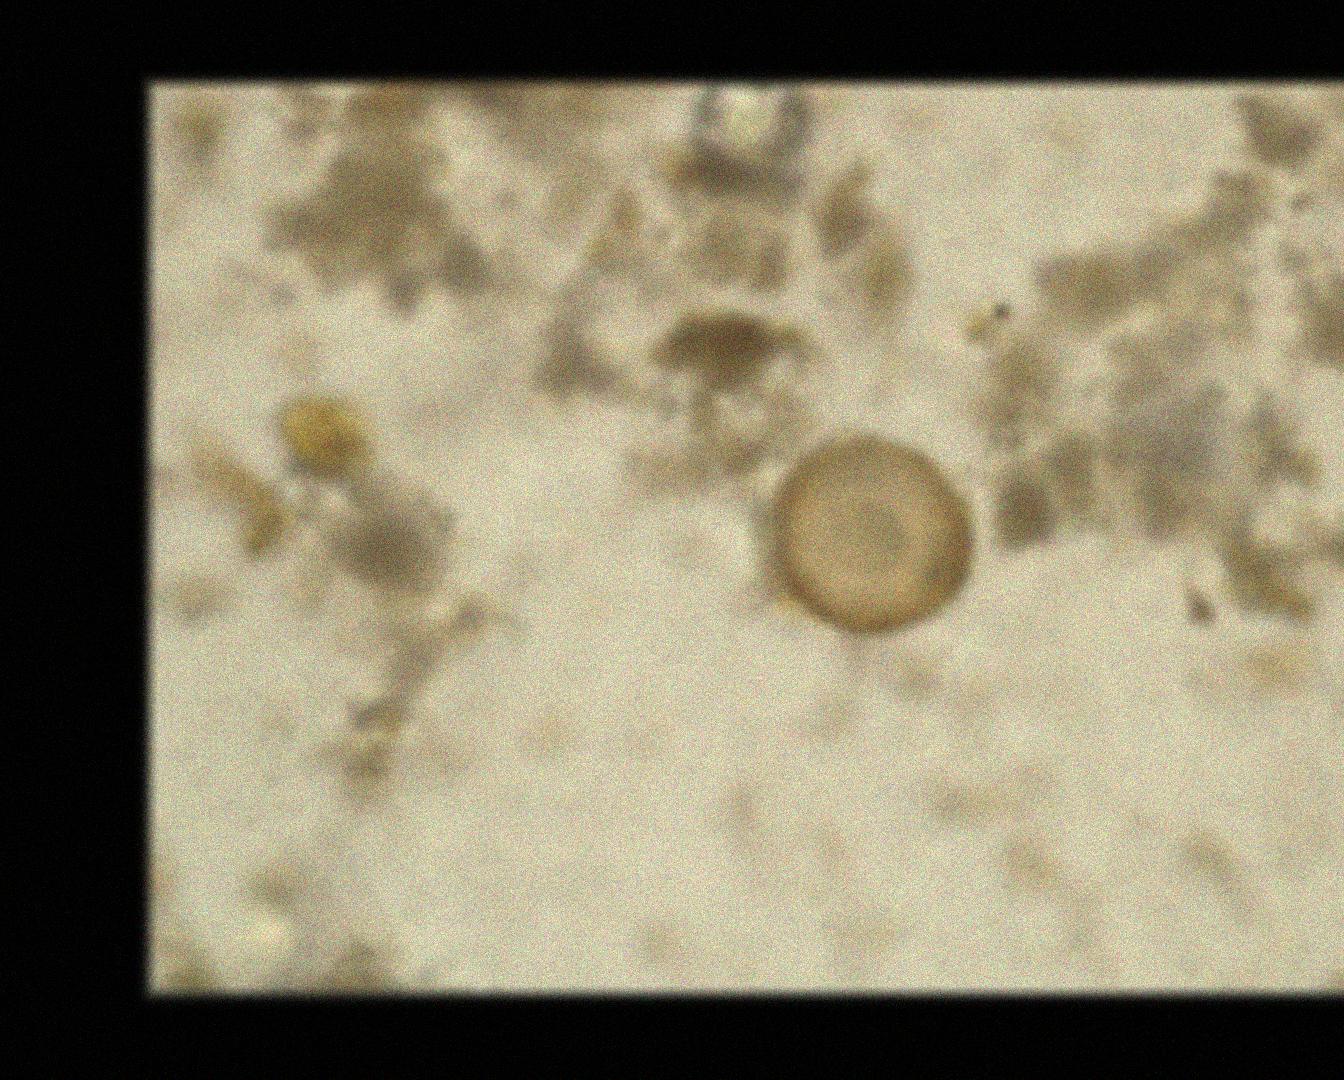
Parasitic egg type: Hymenolepis diminuta